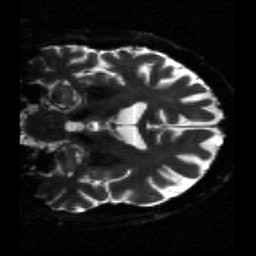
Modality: sbref
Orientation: coronal
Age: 62
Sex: male
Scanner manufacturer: siemens
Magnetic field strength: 3 T
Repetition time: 5.25 s
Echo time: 0.08 s